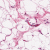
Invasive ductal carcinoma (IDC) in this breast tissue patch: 0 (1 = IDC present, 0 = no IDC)